Question: In a Netbeans (7.2) maven project, I need the FTPClient class contained in the <URL>
I've searched for the required library typing "commons-net" in the query field.
In the following screenshot you can see what i get.
What is and so on?
If I click on the "3.2 [ jar, ftp ]", an "ftp" text appears in the , what does it represent?
Is there a way to access "release notes" for each item, in order to help me in choosing the right dependency?

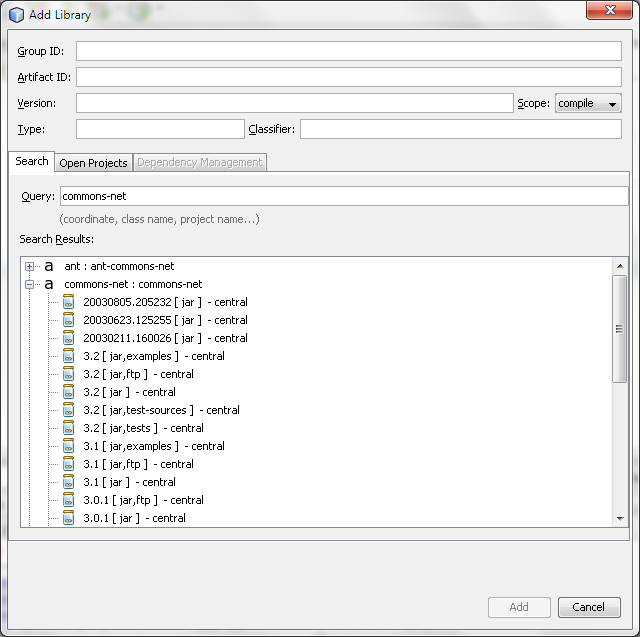
Answer: The version item "200<PHONE>" means this artifact has been built on August 05/2003 8pm:52. This version was built before 1.0.0.
The classifier means in this case that it is a part of the main project <URL>.
There is no way to add release notes to item in the dialog but you can select item with [jar] classifier for all general use cases.